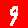
Digit: 9